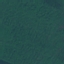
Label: Forest